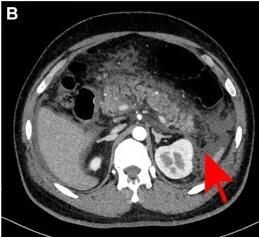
Continuous blood glucose monitoring, mean blood glucose level before and after treatment with diazoxide and enhanced abdominal computer tomography findings compatible with acute necrotizing pancreatitis on admission. Oral diazoxide improved the hypoglycemic state of the patient. The values of amylase and lipase described on day 18 are values before diazoxide treatment. . Enhanced computer tomography (CT) images show enlargement of the pancreas with low-density areas in the pancreatic body. And peripancreatic fluid collections.
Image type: radiology (ct)